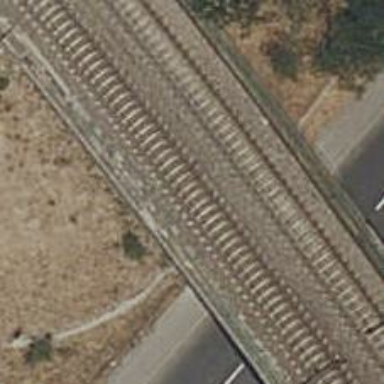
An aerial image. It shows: Bridge over railway with electrified contact lines.